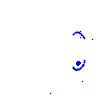
Particle: kaon